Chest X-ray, AP view. Patient: 55 years old, sex F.
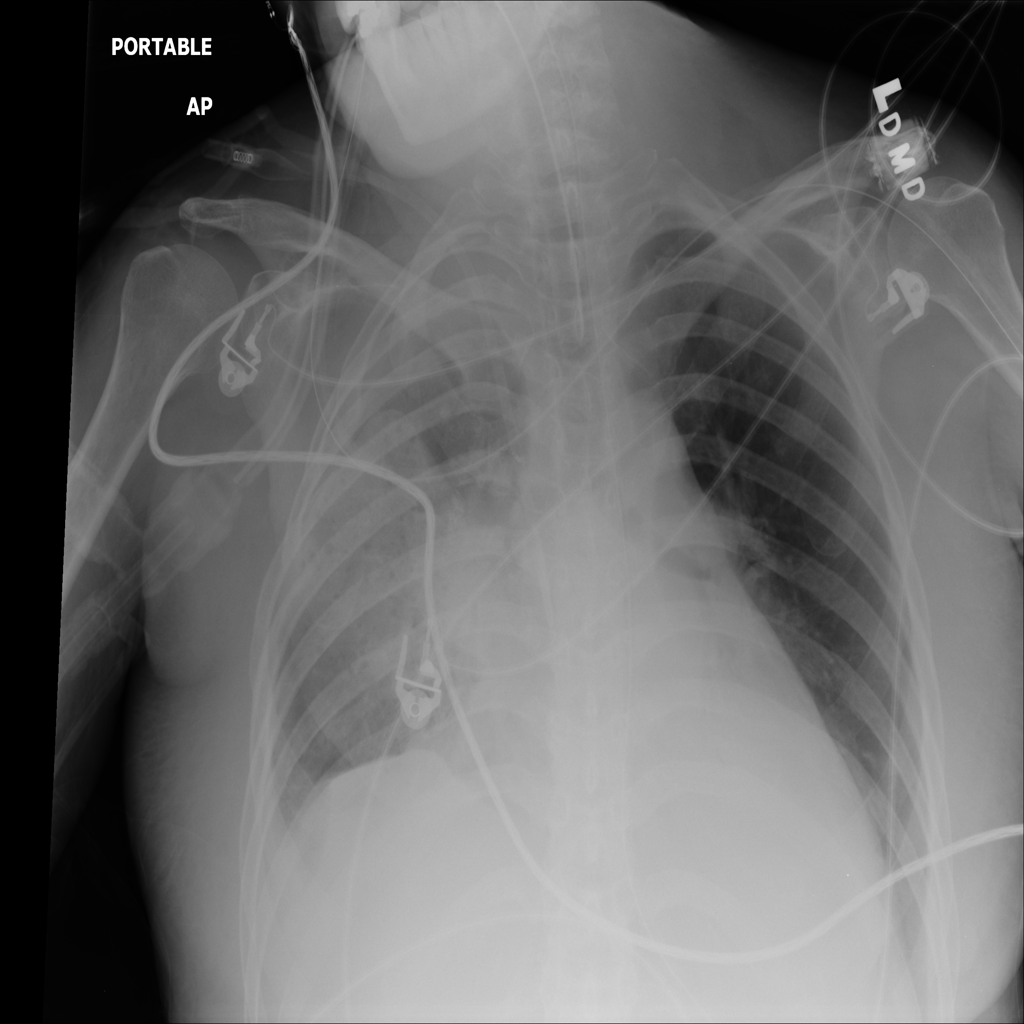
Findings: Consolidation